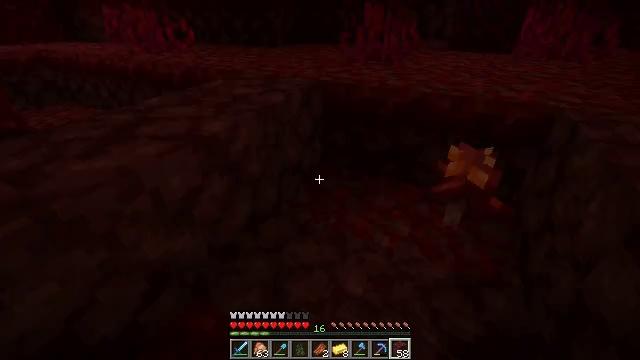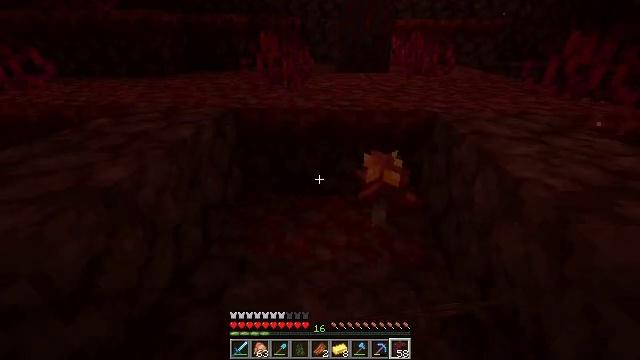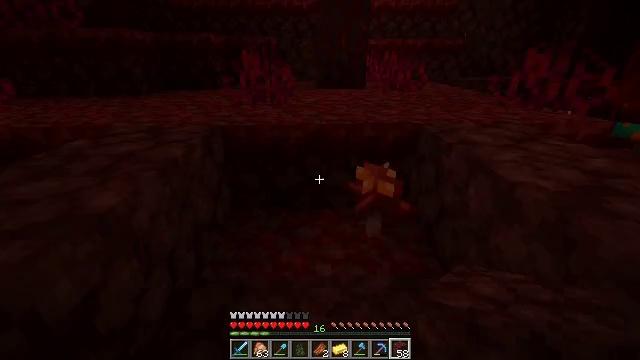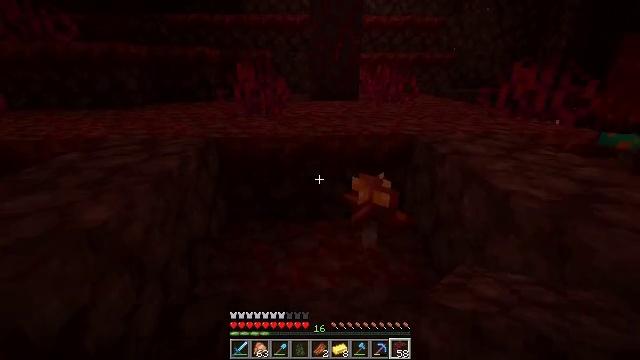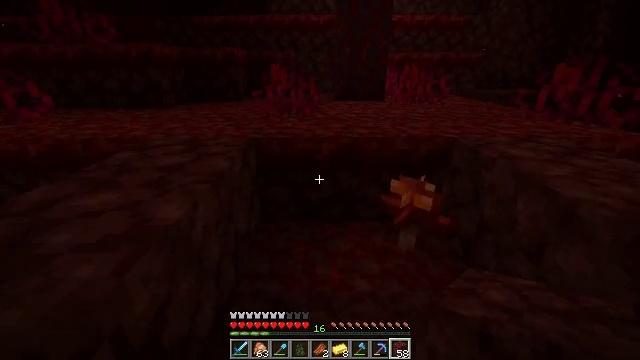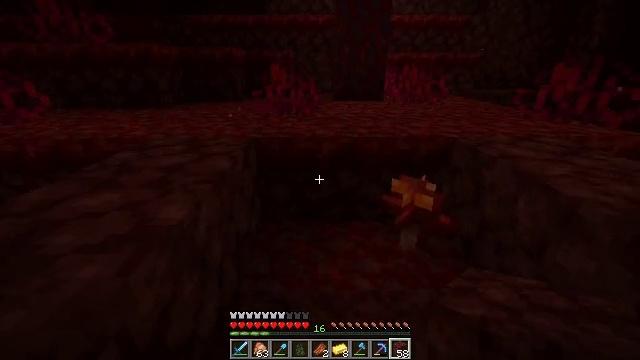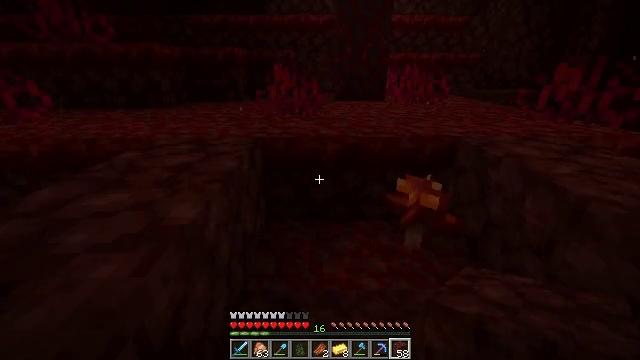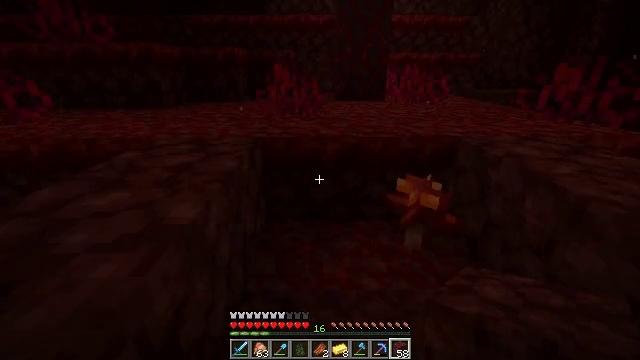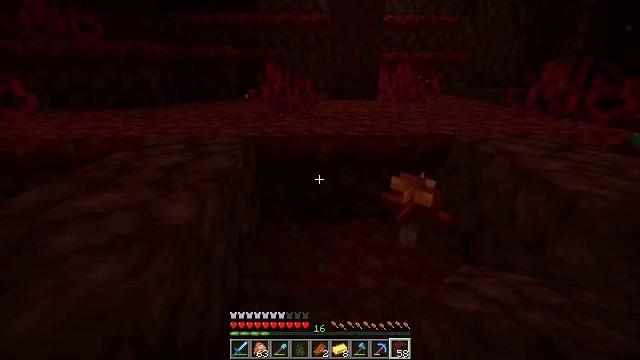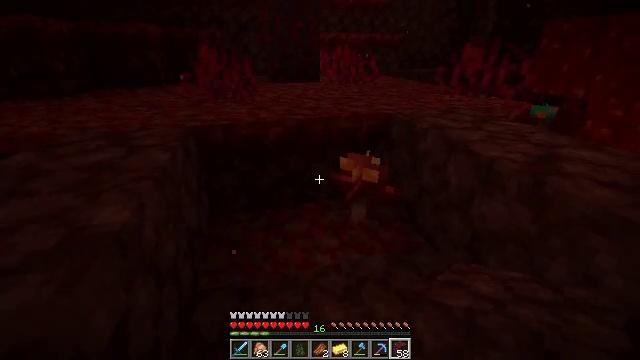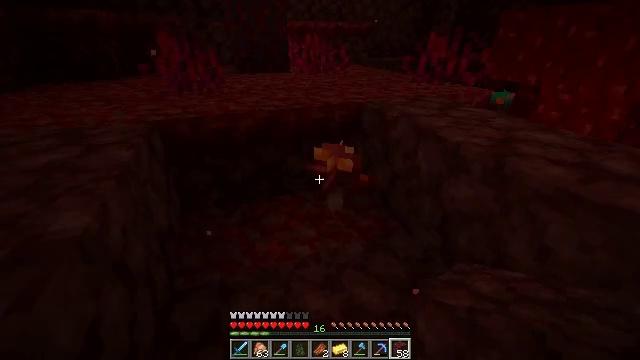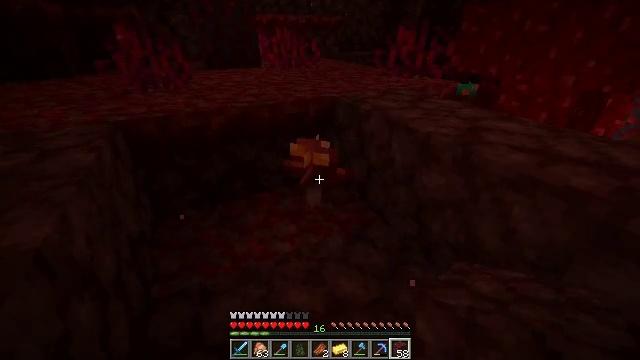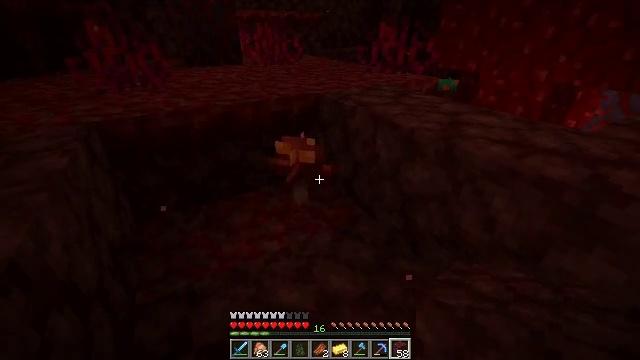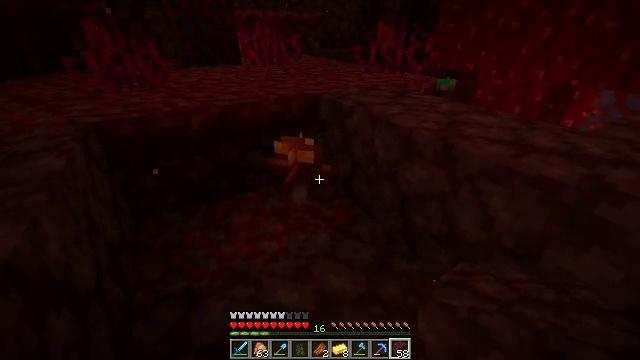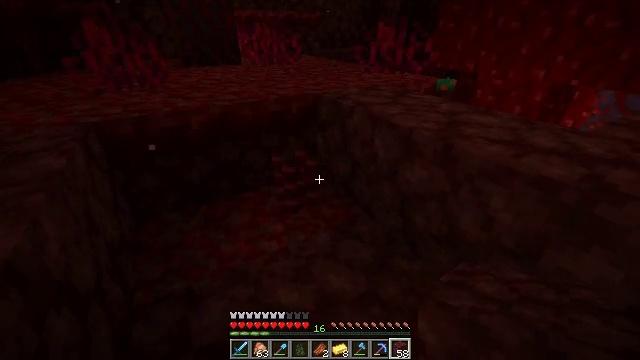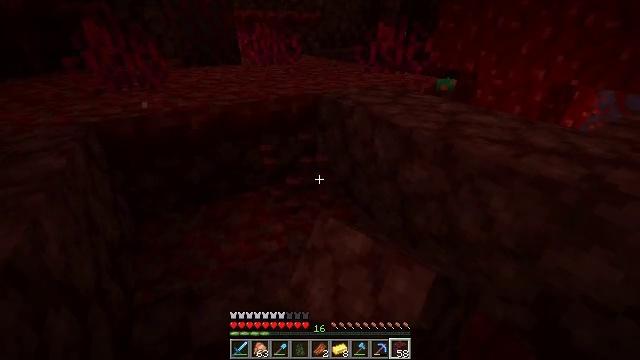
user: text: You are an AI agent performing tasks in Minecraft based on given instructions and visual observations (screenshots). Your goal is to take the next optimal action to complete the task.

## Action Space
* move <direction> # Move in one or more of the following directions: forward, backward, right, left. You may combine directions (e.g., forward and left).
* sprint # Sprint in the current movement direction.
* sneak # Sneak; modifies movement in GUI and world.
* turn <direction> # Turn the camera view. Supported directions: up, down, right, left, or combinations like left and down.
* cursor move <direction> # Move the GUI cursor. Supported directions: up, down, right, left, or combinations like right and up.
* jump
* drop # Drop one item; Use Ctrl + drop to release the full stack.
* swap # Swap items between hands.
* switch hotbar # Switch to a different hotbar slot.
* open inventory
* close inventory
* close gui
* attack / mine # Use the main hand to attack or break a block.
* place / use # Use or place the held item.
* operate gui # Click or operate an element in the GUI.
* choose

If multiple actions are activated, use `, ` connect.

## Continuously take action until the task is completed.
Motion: motion action
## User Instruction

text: Gather the crimson fungus.
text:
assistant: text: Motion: move left, turn right and up
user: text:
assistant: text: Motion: move left, turn right and up
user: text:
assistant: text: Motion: move left, turn right and up
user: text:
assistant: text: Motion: turn left
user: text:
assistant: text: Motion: no_op
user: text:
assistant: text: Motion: no_op
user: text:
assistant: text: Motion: no_op
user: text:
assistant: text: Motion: turn right
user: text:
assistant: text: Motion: turn right and down
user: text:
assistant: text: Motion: turn right and down
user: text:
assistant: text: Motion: turn right and down
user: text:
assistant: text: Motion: turn right
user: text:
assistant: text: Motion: no_op
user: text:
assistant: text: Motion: attack / mine
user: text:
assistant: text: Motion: attack / mine
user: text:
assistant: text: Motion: attack / mine
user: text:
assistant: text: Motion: no_op
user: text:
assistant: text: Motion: turn left
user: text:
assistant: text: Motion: no_op